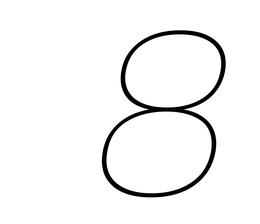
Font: Poppins-ThinItalic